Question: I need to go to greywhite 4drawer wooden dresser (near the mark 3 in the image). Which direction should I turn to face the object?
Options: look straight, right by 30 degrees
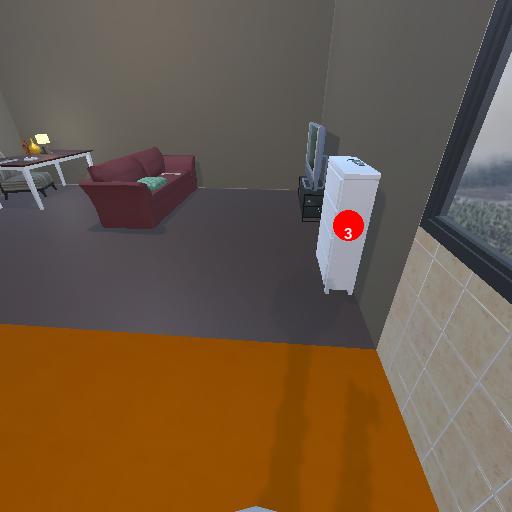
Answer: look straight